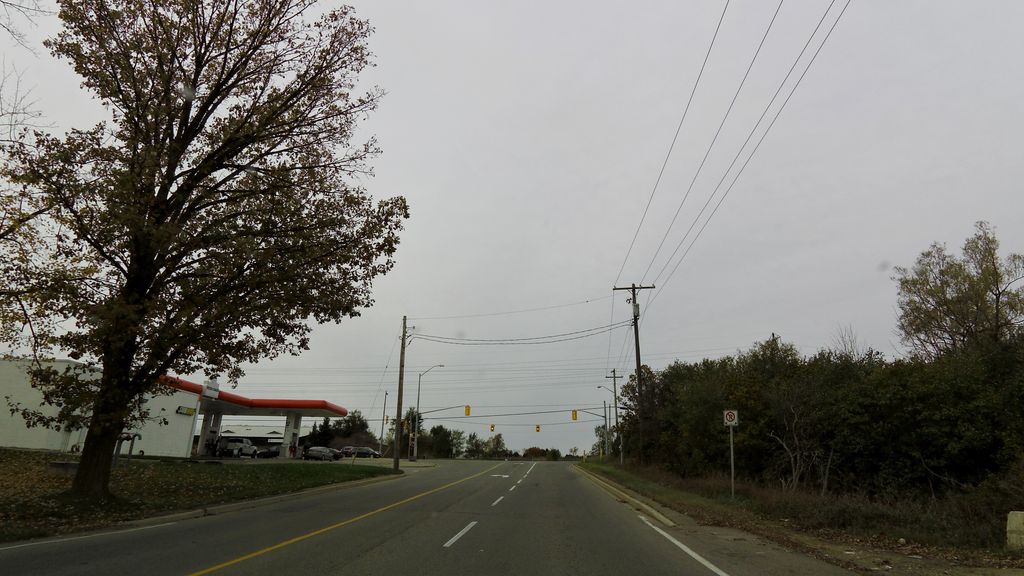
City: kitchener-waterloo